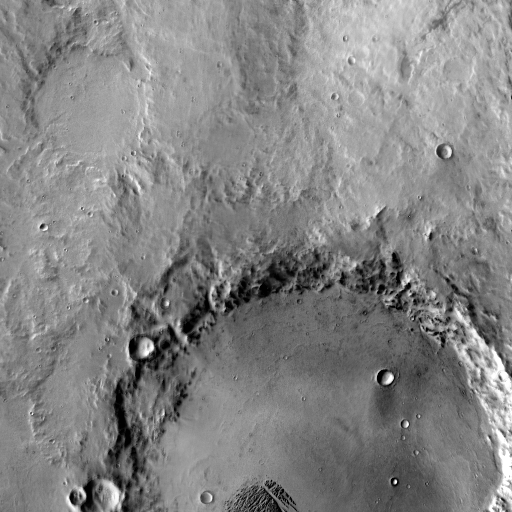
Crater classes present: Background, Other, Buried